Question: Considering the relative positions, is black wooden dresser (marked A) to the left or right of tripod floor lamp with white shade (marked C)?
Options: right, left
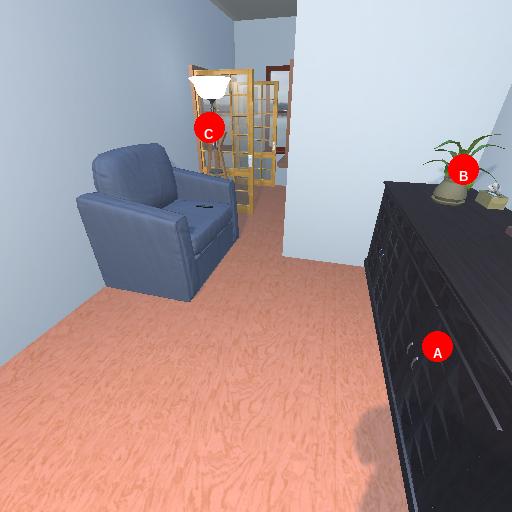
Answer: right